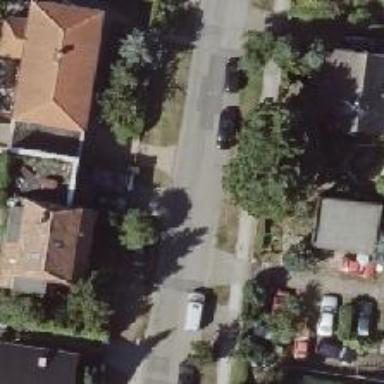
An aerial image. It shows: Asphalt road in residential area.